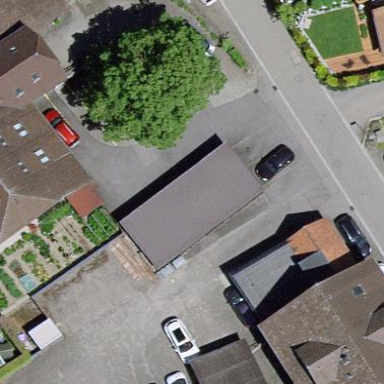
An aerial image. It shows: View of roof of building.